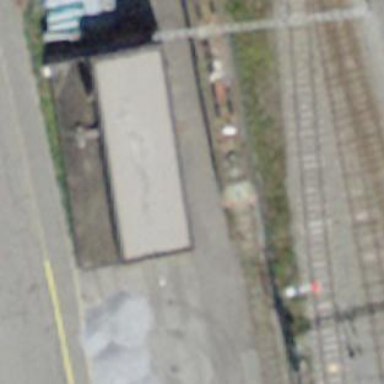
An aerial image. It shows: Transportation building.